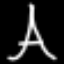
Label: The Eiffel Tower